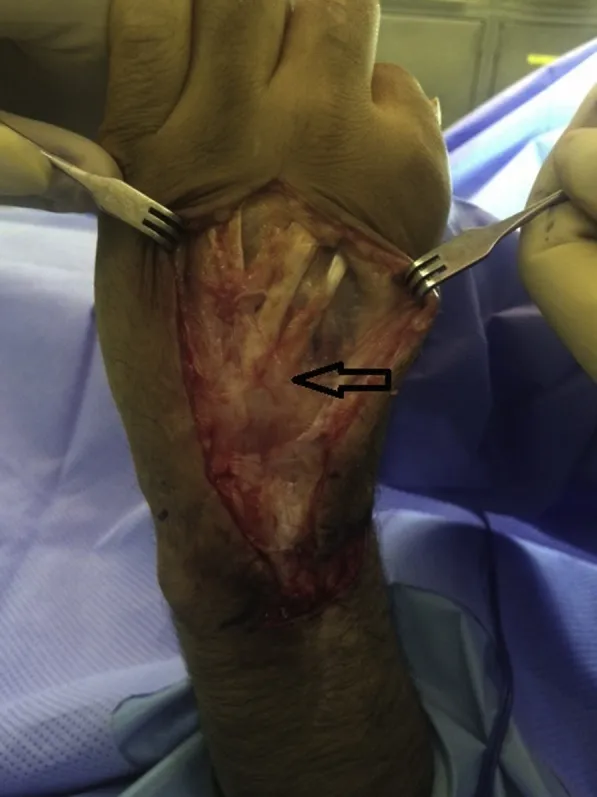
Exploration showing the extensor tendon defects in zone 6-8. Note that the extensor tendons are preserved in the distal two thirds of Zone 6 and then all tendons fade into a scar in the proximal part of Zone 6 (arrow). Also note the relatively preserved skin at the zone of injury because of the nature of original injury (skin degloving without skin loss).
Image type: medical_photograph (other_medical_photograph)